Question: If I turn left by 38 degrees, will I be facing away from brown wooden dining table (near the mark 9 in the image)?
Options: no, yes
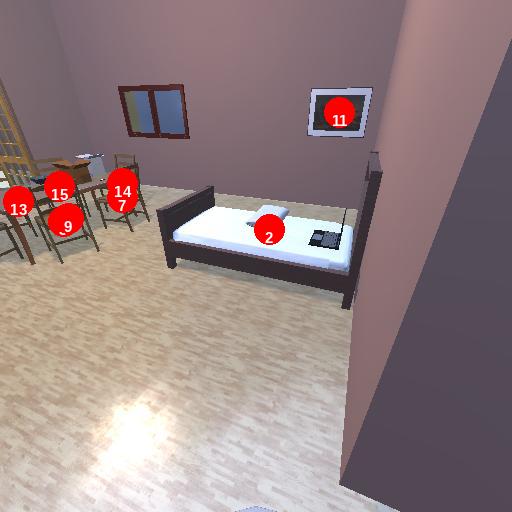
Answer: no